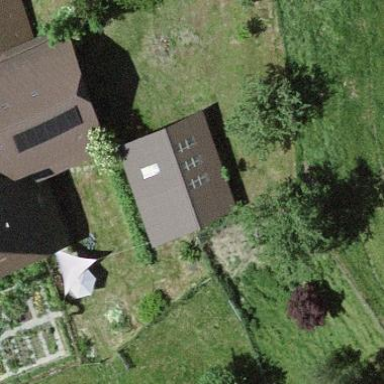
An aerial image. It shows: Garage.